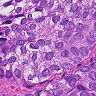
Metastatic tissue present: yes